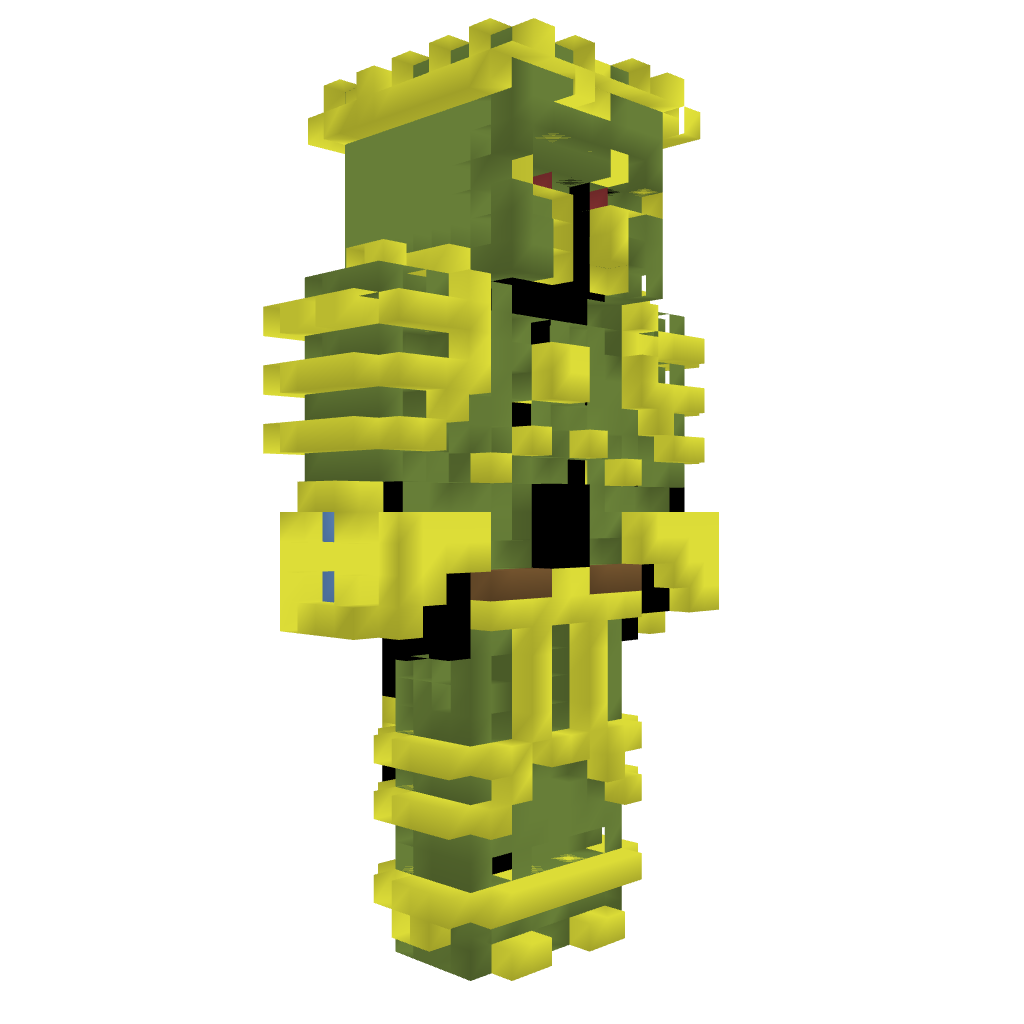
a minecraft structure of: BossModz8 Statue high quality